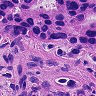
Metastatic tissue present: yes